Question: I have the following tables:
'''
Person:
Person_Id,
Name
Dog:
Dog_Id,
Person_Id,
Name
'''
I want to show all the dogs below Person name in SSRS report. But When I add parent group, it adds to the left, so I can display dogs only to the right. (I use table control)
So: I want this:
'''
Alex
DogName1
DogName2
Kristy
DogName3
DogName4
'''
But the only way I can get in SSRS is:
'''
Alex DogName1
DogName2
Krisy DogName3
DogName4
'''
What kind of grouping should I use in order to make this work?

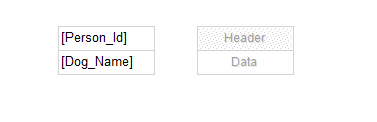
Answer: - - - -
EDIT: Instead of using two datasets, use one dataset with a query like the following:
'''
select p.name person_name,
d.name dog_name
from person p
inner join dog d on p.person_id = d.person_id
'''
(Change 'inner join' to 'left outer join' if you want to include people who don't own dogs).